Field crop: maize
Growth stage: 2
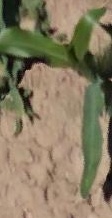
Species: maize